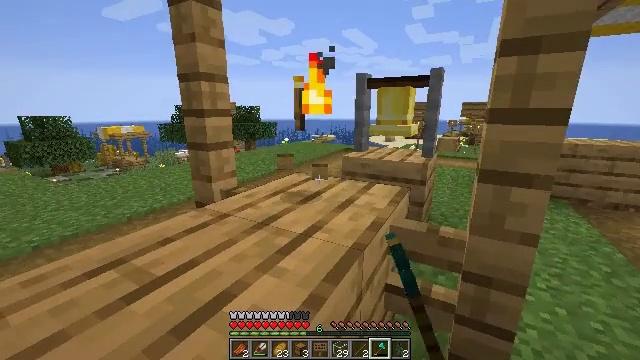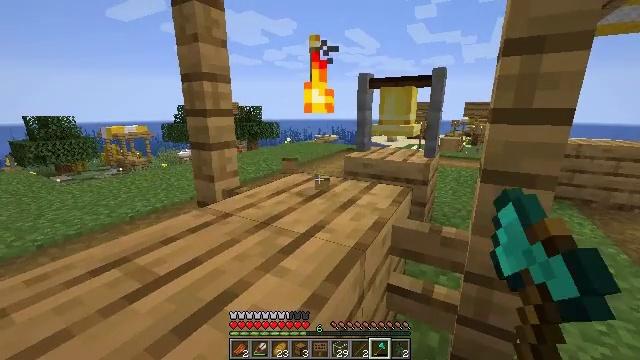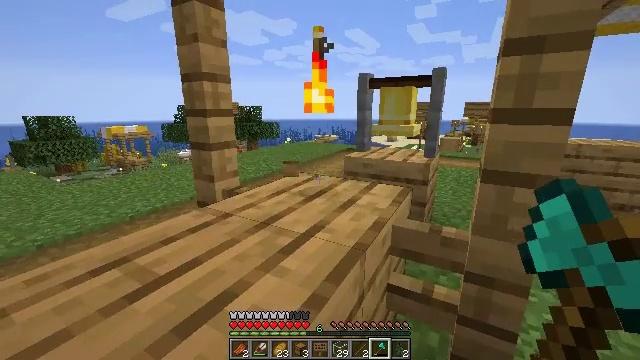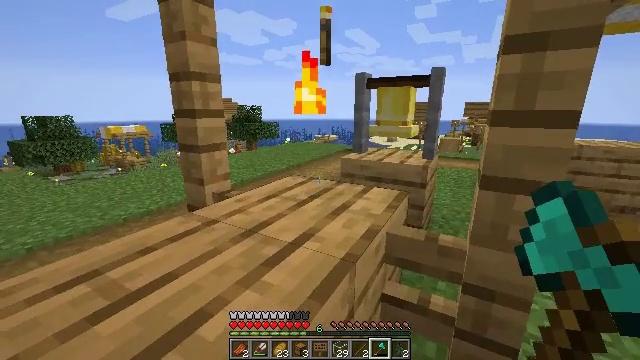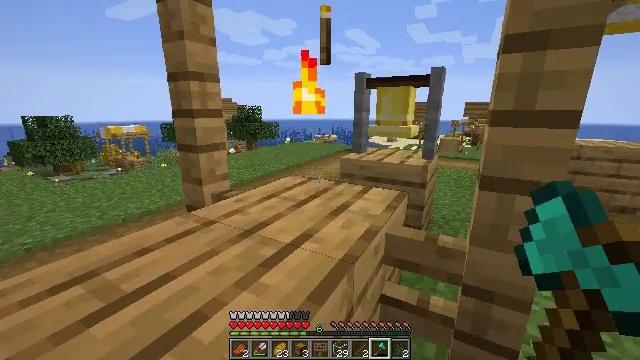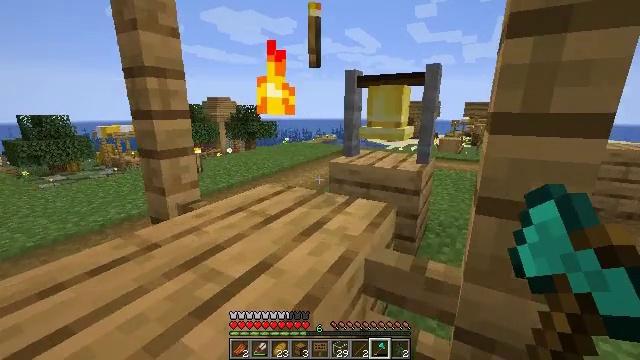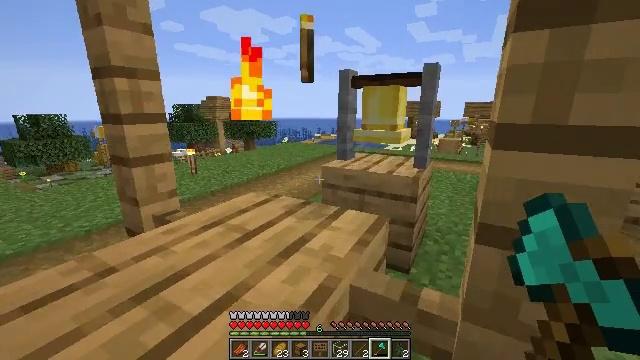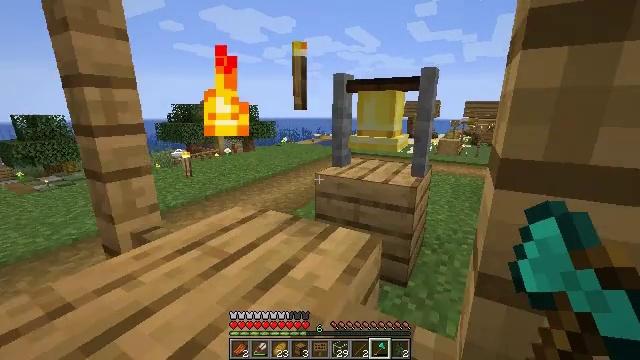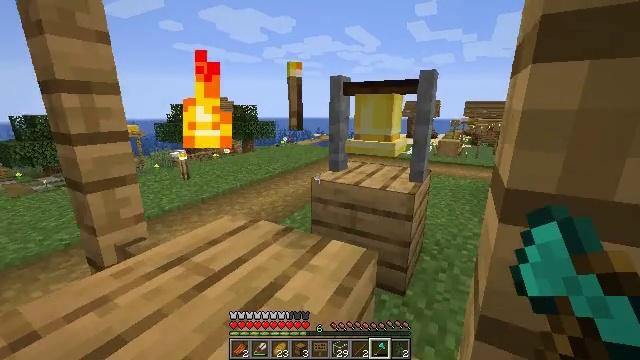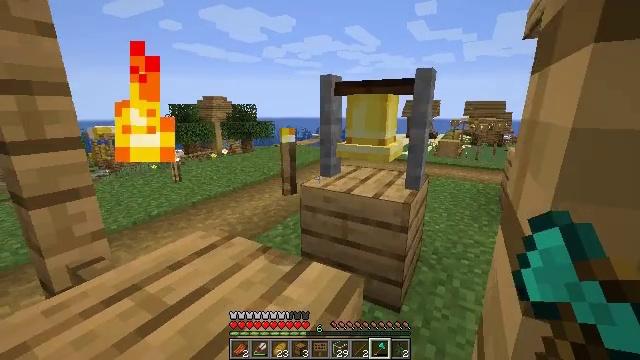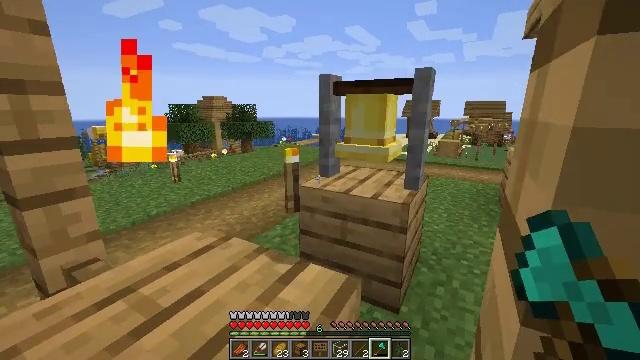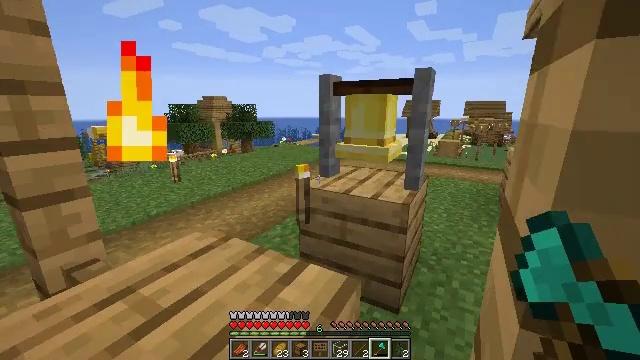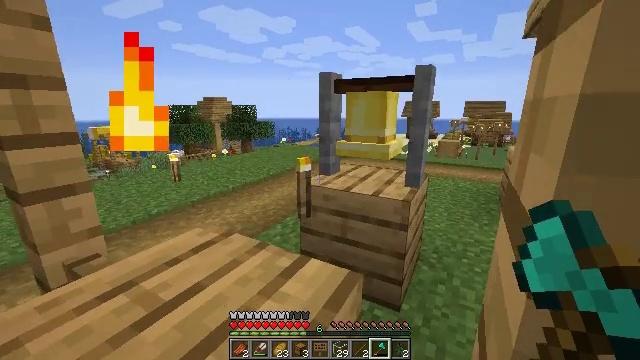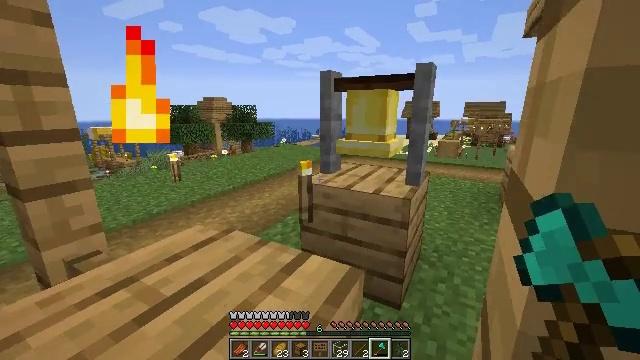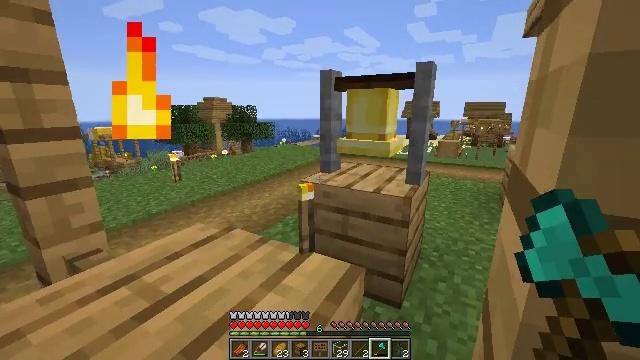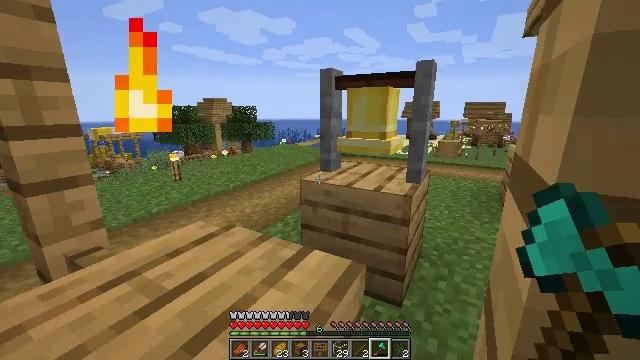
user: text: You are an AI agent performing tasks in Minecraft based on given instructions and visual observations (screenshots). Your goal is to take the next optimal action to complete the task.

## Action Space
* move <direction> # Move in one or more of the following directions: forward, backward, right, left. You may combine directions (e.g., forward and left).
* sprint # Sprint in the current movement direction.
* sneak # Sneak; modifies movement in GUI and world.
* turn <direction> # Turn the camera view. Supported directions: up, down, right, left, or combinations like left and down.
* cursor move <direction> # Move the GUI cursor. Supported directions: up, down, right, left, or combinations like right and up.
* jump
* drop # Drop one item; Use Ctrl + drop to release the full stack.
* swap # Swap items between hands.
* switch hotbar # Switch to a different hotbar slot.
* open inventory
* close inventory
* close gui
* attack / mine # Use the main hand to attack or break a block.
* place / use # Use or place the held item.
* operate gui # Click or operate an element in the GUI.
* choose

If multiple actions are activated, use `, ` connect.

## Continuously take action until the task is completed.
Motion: motion action
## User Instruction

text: Remove the torch from its spot.
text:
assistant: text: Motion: no_op
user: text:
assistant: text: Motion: no_op
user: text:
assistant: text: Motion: move forward
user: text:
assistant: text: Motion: move forward
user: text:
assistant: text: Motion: move forward
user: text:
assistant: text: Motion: move forward
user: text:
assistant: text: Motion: move forward
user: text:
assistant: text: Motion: move forward
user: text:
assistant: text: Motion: move forward
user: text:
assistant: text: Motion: move forward
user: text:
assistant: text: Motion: move forward
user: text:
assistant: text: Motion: no_op
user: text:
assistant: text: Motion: no_op
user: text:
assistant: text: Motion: no_op
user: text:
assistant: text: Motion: no_op
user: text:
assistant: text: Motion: no_op
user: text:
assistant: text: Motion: turn right and down
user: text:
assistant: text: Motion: turn right and down
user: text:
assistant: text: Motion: turn right and down
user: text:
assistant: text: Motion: turn right and down
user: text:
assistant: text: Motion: move forward and move right, turn right and down
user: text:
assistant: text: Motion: move forward and move right, turn right
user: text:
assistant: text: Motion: move forward and move right, turn right
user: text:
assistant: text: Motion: move forward and move right
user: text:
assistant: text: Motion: move forward and move right
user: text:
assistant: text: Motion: move forward and move right, turn left and up
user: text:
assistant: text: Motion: move forward and move right, turn left and up
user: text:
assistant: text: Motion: move forward and move right, turn left and up
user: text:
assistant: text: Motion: move forward and move right, turn left and up
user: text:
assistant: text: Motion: move forward and move right, turn left